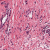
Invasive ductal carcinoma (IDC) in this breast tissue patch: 0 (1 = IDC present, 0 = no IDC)